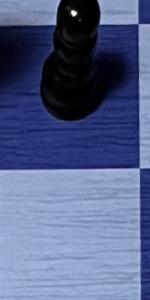
Label: Empty